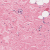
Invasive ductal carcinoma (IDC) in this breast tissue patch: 0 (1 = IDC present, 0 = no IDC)